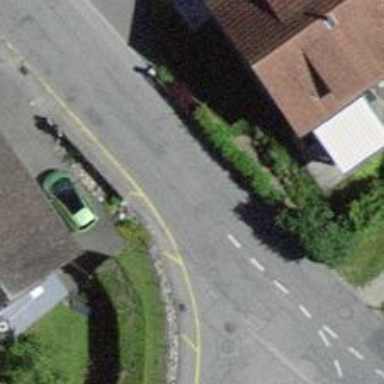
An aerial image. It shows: Residential road.